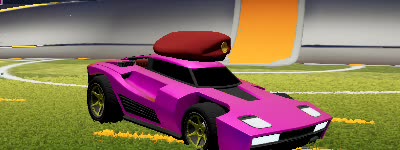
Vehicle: breakout